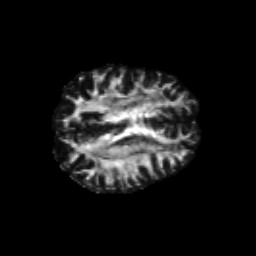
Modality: FA
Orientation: axial
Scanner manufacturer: siemens
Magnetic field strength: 3 T
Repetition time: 6.8 s
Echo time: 0.093 s